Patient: sex M, age 52
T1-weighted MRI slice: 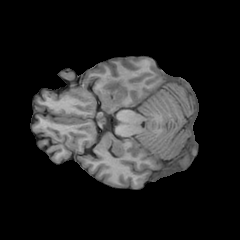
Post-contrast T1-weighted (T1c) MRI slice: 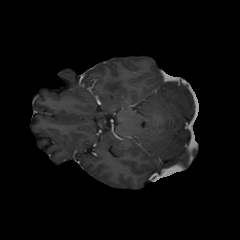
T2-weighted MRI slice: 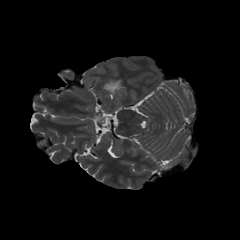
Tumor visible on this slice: yes
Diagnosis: Glioblastoma, IDH-wildtype
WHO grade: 4